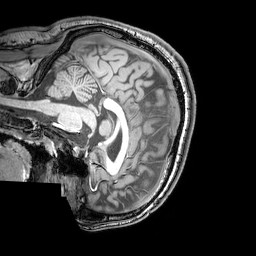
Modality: T1w
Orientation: sagittal
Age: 22
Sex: male
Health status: healthy
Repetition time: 0.081 s
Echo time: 0.037 s